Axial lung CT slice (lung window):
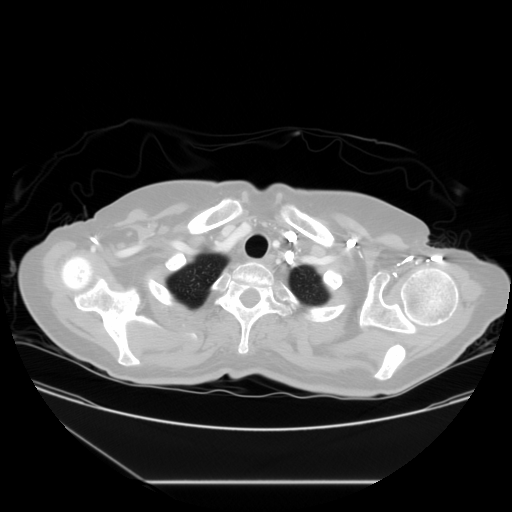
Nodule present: no